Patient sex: M
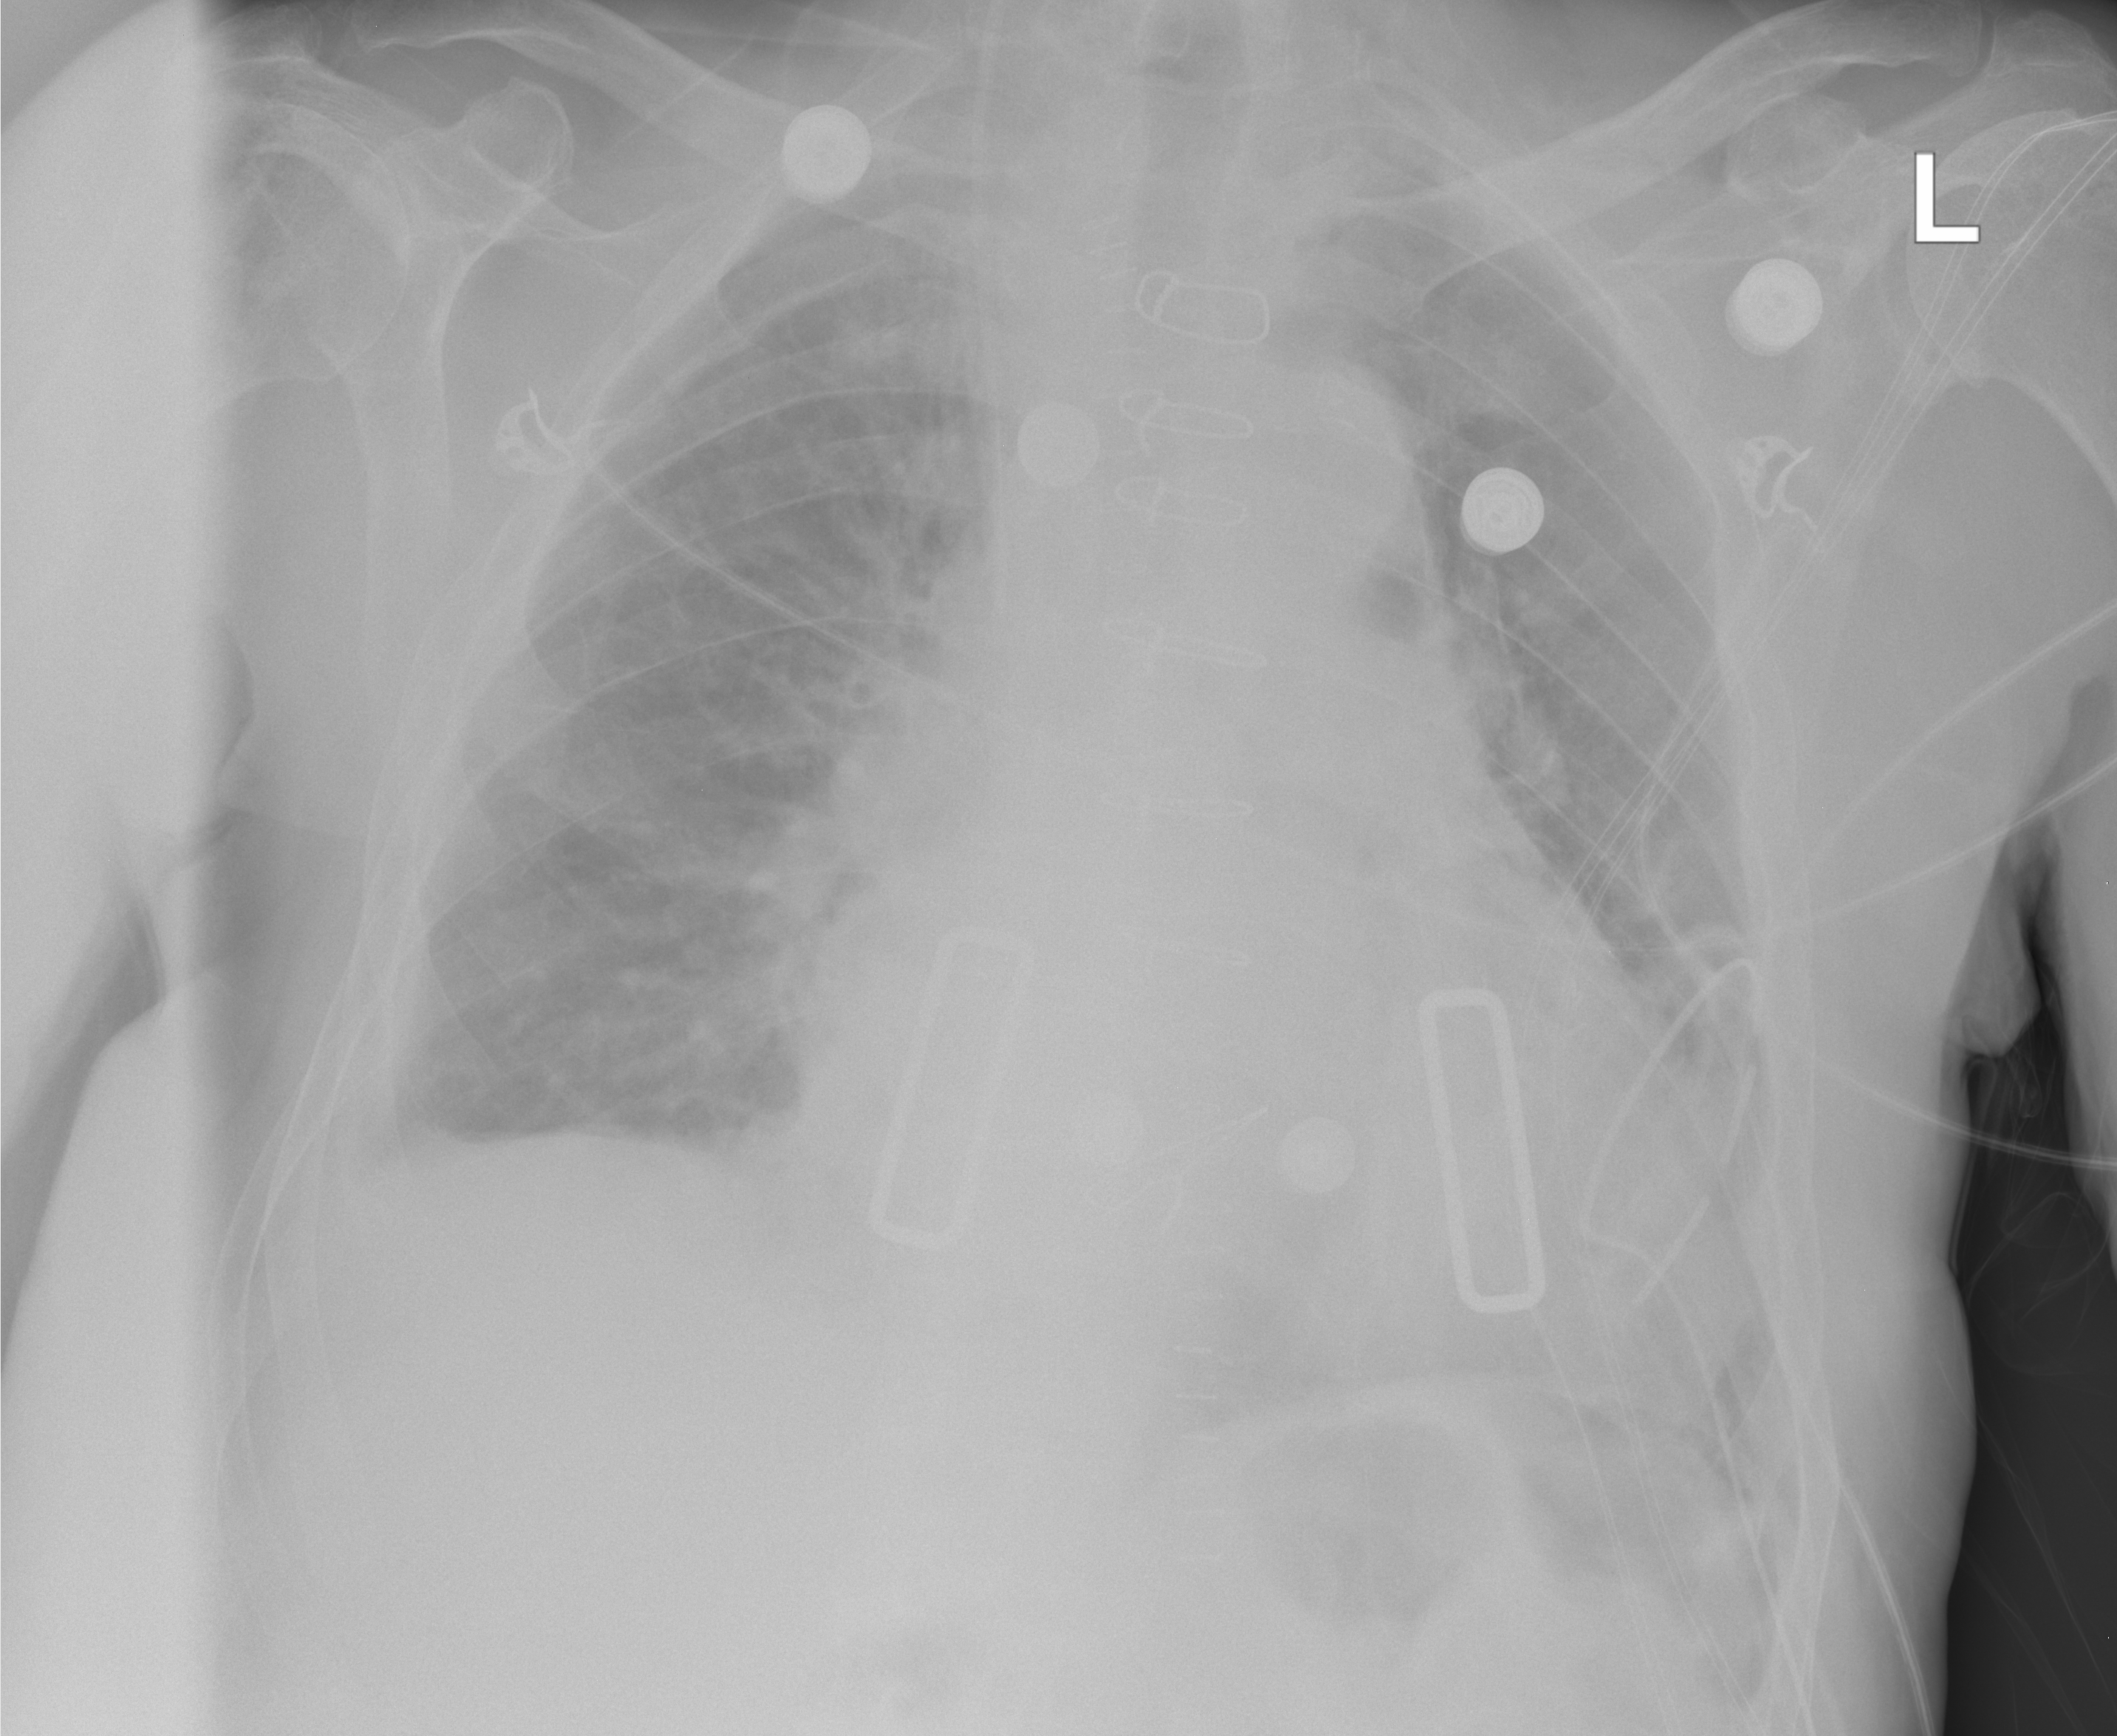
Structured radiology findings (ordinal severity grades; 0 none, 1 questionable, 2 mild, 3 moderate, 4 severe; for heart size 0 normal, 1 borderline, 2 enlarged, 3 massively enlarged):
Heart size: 1
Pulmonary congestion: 2
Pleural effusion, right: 1
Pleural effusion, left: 0
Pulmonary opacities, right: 0
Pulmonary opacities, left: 0
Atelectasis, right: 0
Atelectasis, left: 0